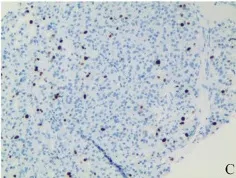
Pathological findings. CgA (+); (C). Ki-67 (10.
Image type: pathology (immunostaining)